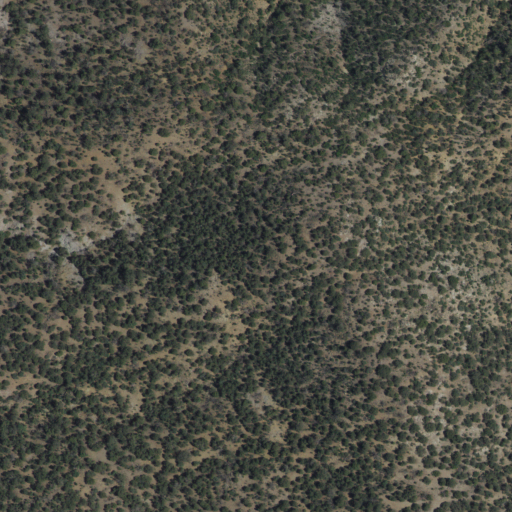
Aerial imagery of mountain in New Mexico named Williams Peak containing only evergreen forest